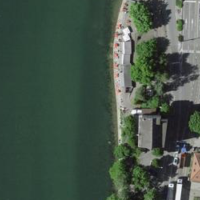
EUNIS habitat code: 15
Species observed at this site:
Anas platyrhynchos
Cygnus olor
Cymbalaria muralis